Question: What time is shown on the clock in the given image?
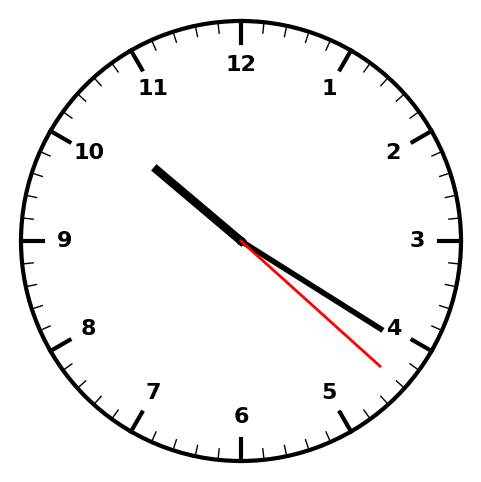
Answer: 10:20:22